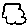
Label: cloud